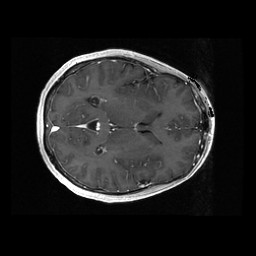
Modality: T1w
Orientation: axial
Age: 55
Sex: female
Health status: ill